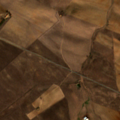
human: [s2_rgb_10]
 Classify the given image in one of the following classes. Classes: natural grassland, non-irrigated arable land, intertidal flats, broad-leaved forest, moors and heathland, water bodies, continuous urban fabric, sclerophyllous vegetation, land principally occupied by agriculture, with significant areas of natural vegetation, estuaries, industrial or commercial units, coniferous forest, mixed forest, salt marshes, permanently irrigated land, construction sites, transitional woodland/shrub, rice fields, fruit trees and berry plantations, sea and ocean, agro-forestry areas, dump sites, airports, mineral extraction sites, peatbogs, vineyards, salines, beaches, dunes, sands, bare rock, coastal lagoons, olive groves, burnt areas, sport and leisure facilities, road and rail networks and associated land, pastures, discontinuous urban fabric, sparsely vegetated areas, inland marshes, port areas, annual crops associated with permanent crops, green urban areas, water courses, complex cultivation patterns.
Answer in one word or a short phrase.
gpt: non-irrigated arable land